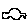
Label: car